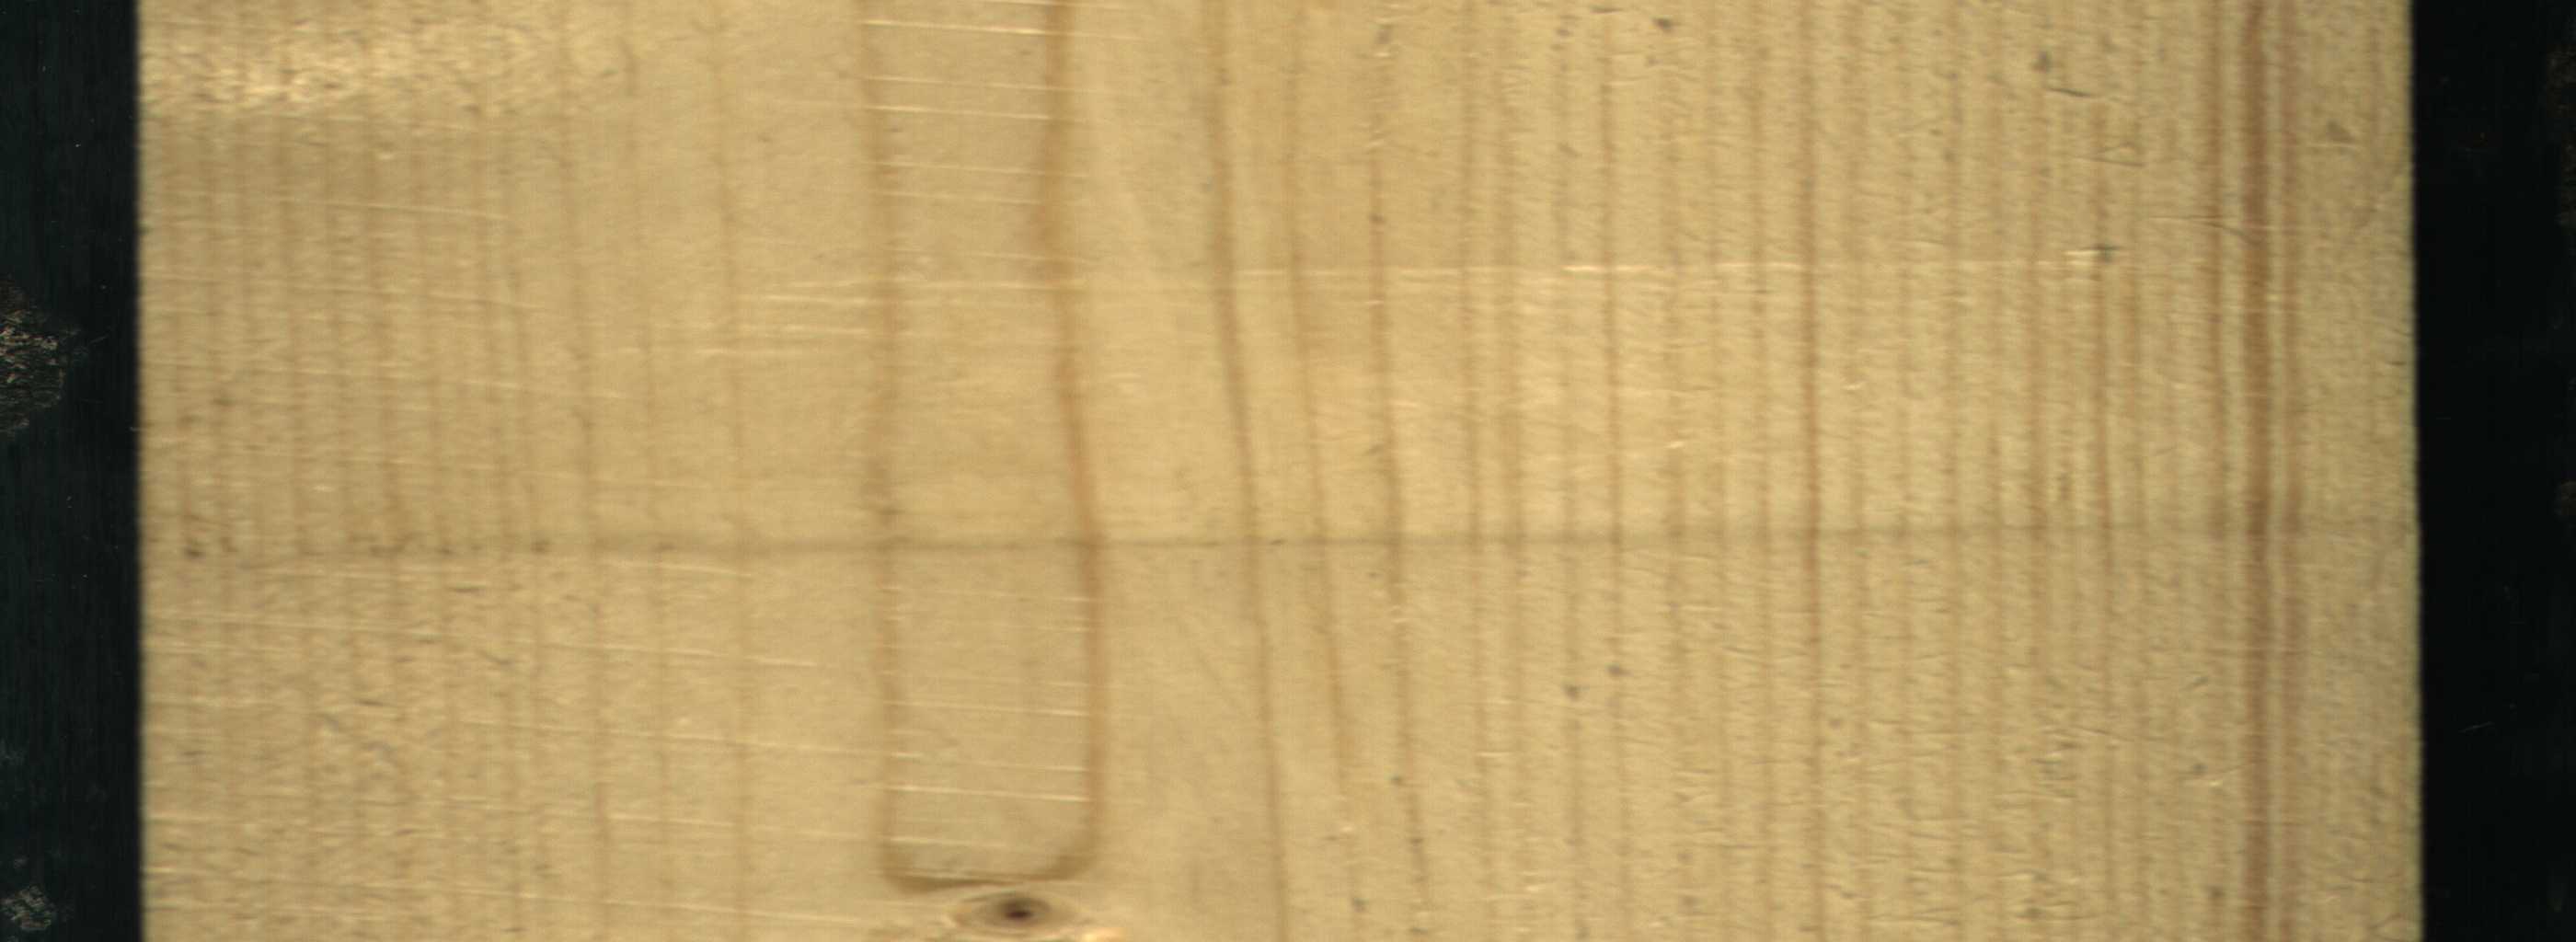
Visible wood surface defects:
Live_Knot